Question: i'm new in angular. i need multi dimensional type json. mycode is given below
view page controller
'''
var app = angular.module('app', []);
app.controller('MainCtrl', function($scope) {
$scope.menu = {};
$scope.menus = [
{"menuID":"1","sub_menu":"N","name":"dashboard","sub_menus":""},
{"menuID":"2","sub_menu":"Y","name":"settings","sub_menus":[{"sub_menuID":"1","name":"settings1","page":"Y","pages":[{"pageID":"1","name":"page1"},{"pageID":"2","name":"page2"}]},{"sub_menuID":"2","name":"settings2","page":"N","pages":""}]},
{"menuID":"3","sub_menu":"Y","name":"help","sub_menus":[{"sub_menuID":"1","name":"help1","page":"N","pages":""},{"sub_menuID":"2","name":"help2","page":"N","pages":""}]},
{"menuID":"4","sub_menu":"Y","name":"contact","sub_menus":[{"sub_menuID":"1","name":"contact1","page":"N","pages":""},{"sub_menuID":"2","name":"contact2","page":"N","pages":""}]}
];
$scope.submit = function(){
// alert(JSON.stringify($scope.menu));
console.error(JSON.stringify($scope.menu));
}
});
html view page
'''
'''
<!DOCTYPE html>
<html>
<head>
<title>rules</title>
<script src="https://ajax.googleapis.com/ajax/libs/angularjs/1.6.3/angular.min.js"></script>
<script src="mainCtrl.js"></script>
</head>
<body ng-app="app">
<div ng-controller="MainCtrl">
<form ng-submit="submit()">
<ul>
<li ng-repeat="x in menus">
<input type="checkbox" ng-model="menu[x.menuID]" ng-true-value="'{{x.menuID}}'">{{x.name}}
<ul ng-if="[x.sub_menu] == 'Y'">
<li ng-repeat="subMenu in x.sub_menus">
<input type="checkbox" ng-model="menu[x.menuID][subMenu.sub_menuID]">{{subMenu.name}}
<ul ng-if="[subMenu.page] == 'Y'">
<li ng-repeat="page in subMenu.pages">
<input type="checkbox" ng-model="menu[x.name][subMenu.name][page.pageID]">{{page.name}}
</li>
</ul>
</li>
</ul>
</li>
</ul>
<button>Submit</button>
</form>
</div>
</body>
</html>
'''
I need this format of JSON:

After all checkbox checked and post form.
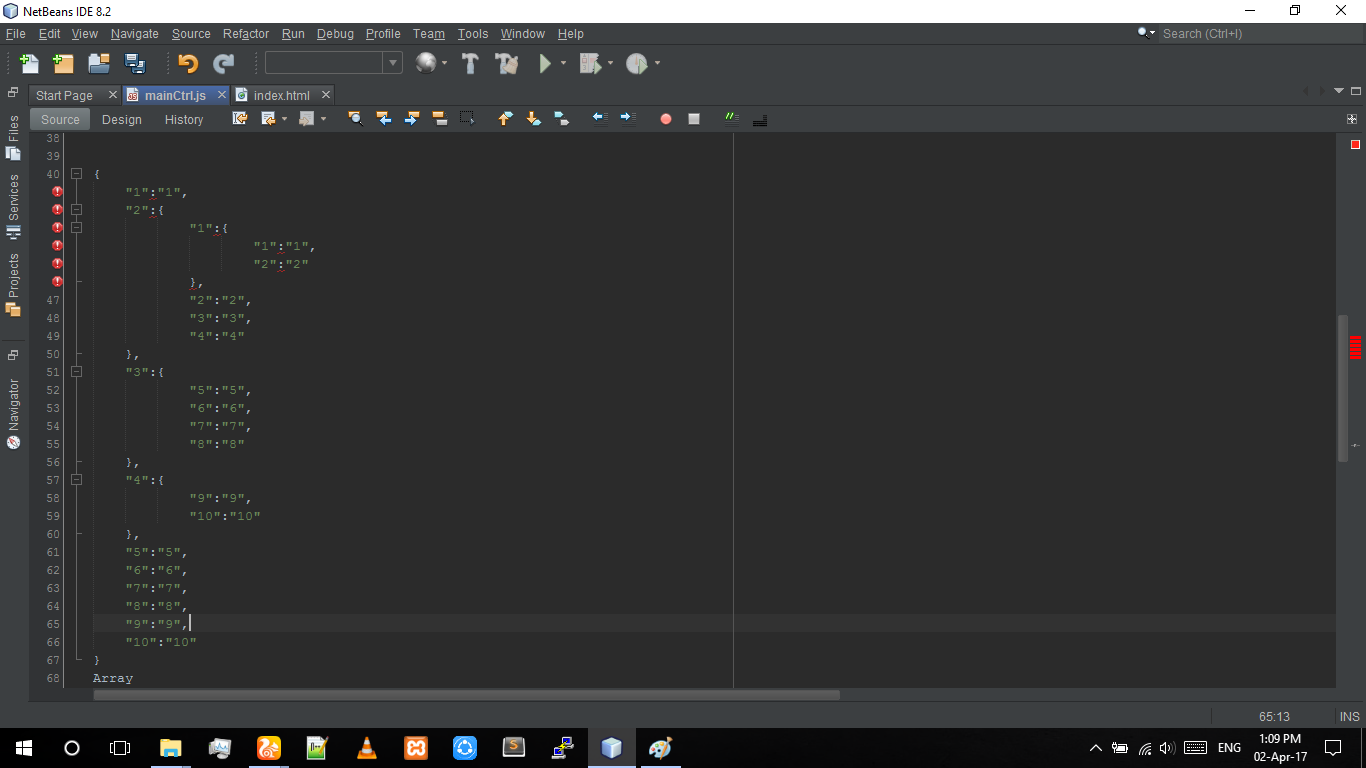
Answer: Example in snippet will create the object structure as per requirement if all check boxes selected. But it will change only value to false if user unchecked boxes(you can work upon this as per requirement in future).
Please see the below snippet for answer.
'''
var app = angular.module('app', []);
app.controller('MainCtrl', function($scope) {
$scope.mainMenu = {};
$scope.submenu = {};
$scope.pagemenu ={};
$scope.menu = {};
$scope.menus = [
{"menuID":"1","sub_menu":"N","name":"dashboard","sub_menus":""},
{"menuID":"2","sub_menu":"Y","name":"settings","sub_menus": [{"sub_menuID":"1","name":"settings1","page":"Y","pages":[{"pageID":"1","name":"page1"},{"pageID":"2","name":"page2"}]},{"sub_menuID":"2","name":"settings2","page":"N","pages":""}]},
{"menuID":"3","sub_menu":"Y","name":"help","sub_menus":[{"sub_menuID":"1","name":"help1","page":"N","pages":""},{"sub_menuID":"2","name":"help2","page":"N","pages":""}]},
{"menuID":"4","sub_menu":"Y","name":"contact","sub_menus":[{"sub_menuID":"1","name":"contact1","page":"N","pages":""},{"sub_menuID":"2","name":"contact2","page":"N","pages":""}]}
];
$scope.assignValue = function(menuId,submenuId,pageId){
/* if(!$scope.mainMenu[menuId]&&!$scope.submenu[menuId]&&!$scope.pagemenu[menuId]){
delete($scope.mainMenu[menuId]);
delete($scope.submenu[menuId]);
delete($scope.pagemenu[menuId]);
}*/
if(pageId!=undefined && !$scope.pagemenu[menuId][submenuId][pageId]){
delete($scope.pagemenu[menuId][submenuId][pageId]);
if(Object.keys($scope.pagemenu[menuId][submenuId]).length === 0){
delete($scope.pagemenu[menuId][submenuId]);
}
}
if(submenuId!=undefined && $scope.submenu[menuId][submenuId]!=undefined && !$scope.submenu[menuId][submenuId] && Object.keys($scope.submenu[menuId][submenuId]).length === 0){
delete($scope.submenu[menuId][submenuId]);
}
if(Object.keys($scope.menu).length === 0){
$scope.menu=Object.assign({},$scope.mainMenu,$scope.submenu);
}else{
$scope.menu[menuId] = $scope.mainMenu[menuId];
}
var tempObj = Object.assign({},$scope.submenu[menuId],$scope.pagemenu[menuId]);
if(Object.keys(tempObj).length != 0){
$scope.menu[menuId] = tempObj
}
console.log($scope.menu);
}
$scope.submit = function(){
// alert(JSON.stringify($scope.menu));
console.log(JSON.stringify($scope.menu));
console.log($scope.menu);
}
});
'''
'''
<!DOCTYPE html>
<html>
<head>
<title>rules</title>
<script src="https://ajax.googleapis.com/ajax/libs/angularjs/1.6.3/angular.min.js"></script>
<script src="mainCtrl.js"></script>
</head>
<body ng-app="app">
<div ng-controller="MainCtrl">
<form ng-submit="submit()">
<ul>
<li ng-repeat="x in menus">
<input type="checkbox" ng-change= "assignValue(x.menuID)" ng-model="mainMenu[x.menuID]" ng-true-value="'{{x.menuID}}'">{{x.name}}
<ul ng-if="[x.sub_menu] == 'Y'">
<li ng-repeat="subMenu in x.sub_menus">
<input type="checkbox" ng-model="submenu[x.menuID][subMenu.sub_menuID]" ng-true-value="'{{subMenu.sub_menuID}}'" ng-change= "assignValue(x.menuID,subMenu.sub_menuID,null)">{{subMenu.name}}
<ul ng-if="[subMenu.page] == 'Y'">
<li ng-repeat="page in subMenu.pages">
<input type="checkbox" ng-model="pagemenu[x.menuID][subMenu.sub_menuID][page.pageID]" ng-true-value="'{{page.pageID}}'" ng-change= "assignValue(x.menuID,subMenu.sub_menuID,page.pageID)">{{page.name}}
</li>
</ul>
</li>
</ul>
</li>
</ul>
<button>Submit</button>
</form>
</div>
</body>
</html>
'''